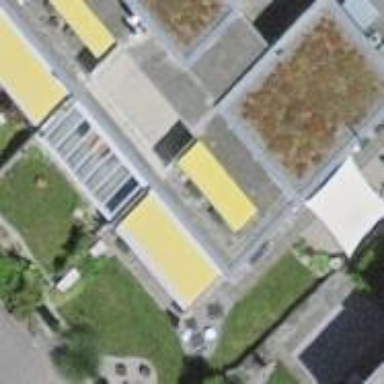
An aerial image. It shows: Residential building with flat roof.